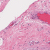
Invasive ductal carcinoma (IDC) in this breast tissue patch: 0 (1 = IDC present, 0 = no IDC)